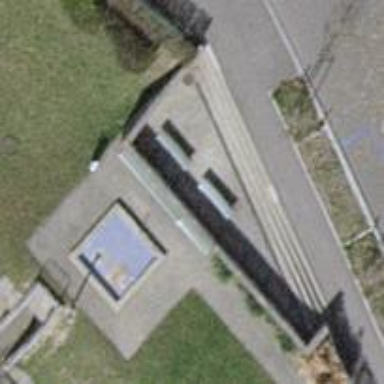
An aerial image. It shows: Bench for seating.